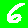
Digit: 6